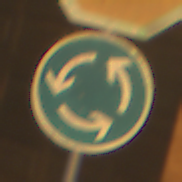
Verkehrszeichen: Kreisverkehr
Zusatzzeichen oben: Stop
Umgebung: Outdoor, Urban
Tageszeit: Night
Wetter: Clear
Licht: Artificial
Jahreszeit: NotSpecified
Kontrast: HighContrast